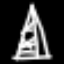
Label: The Eiffel Tower